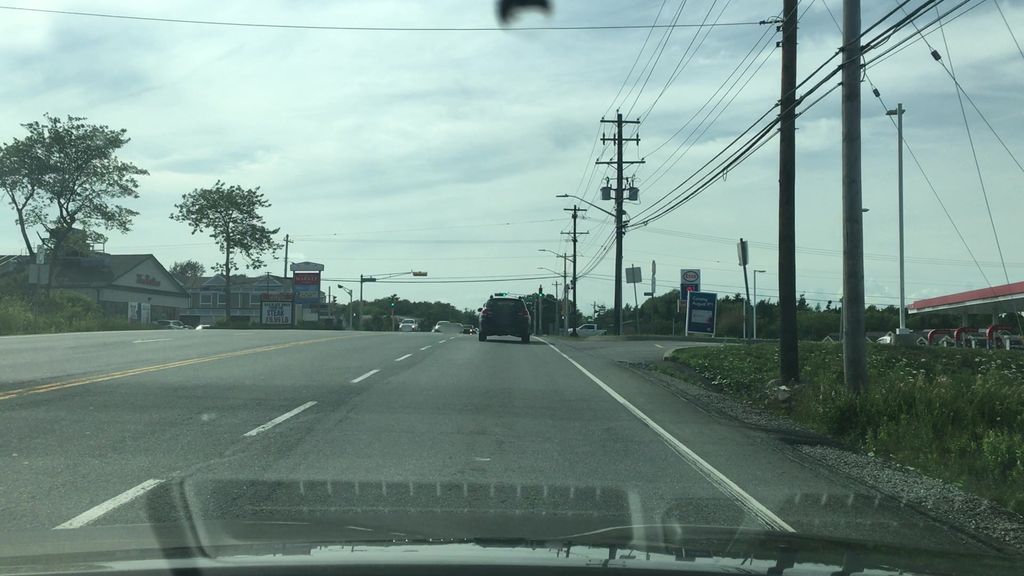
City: halifax